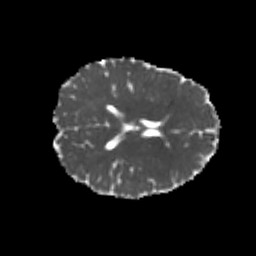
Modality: MD
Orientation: axial
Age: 22
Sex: female
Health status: healthy
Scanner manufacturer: philips
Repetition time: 7.389 s
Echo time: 0.08599 s